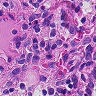
Metastatic tissue present: no